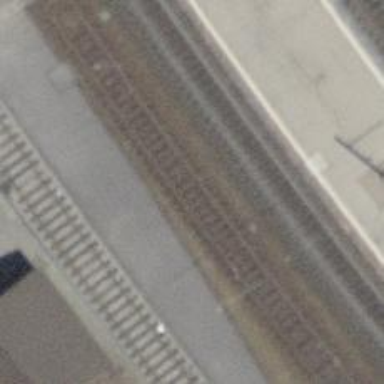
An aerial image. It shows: Railway siding with one electrified track and contact line for powering the train.